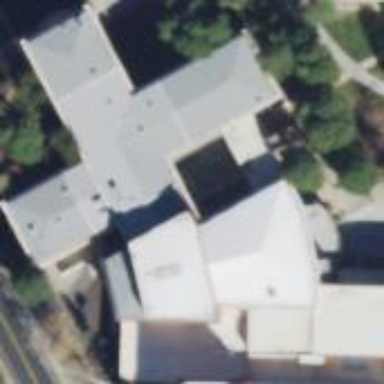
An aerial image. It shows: College building.